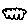
Label: cloud